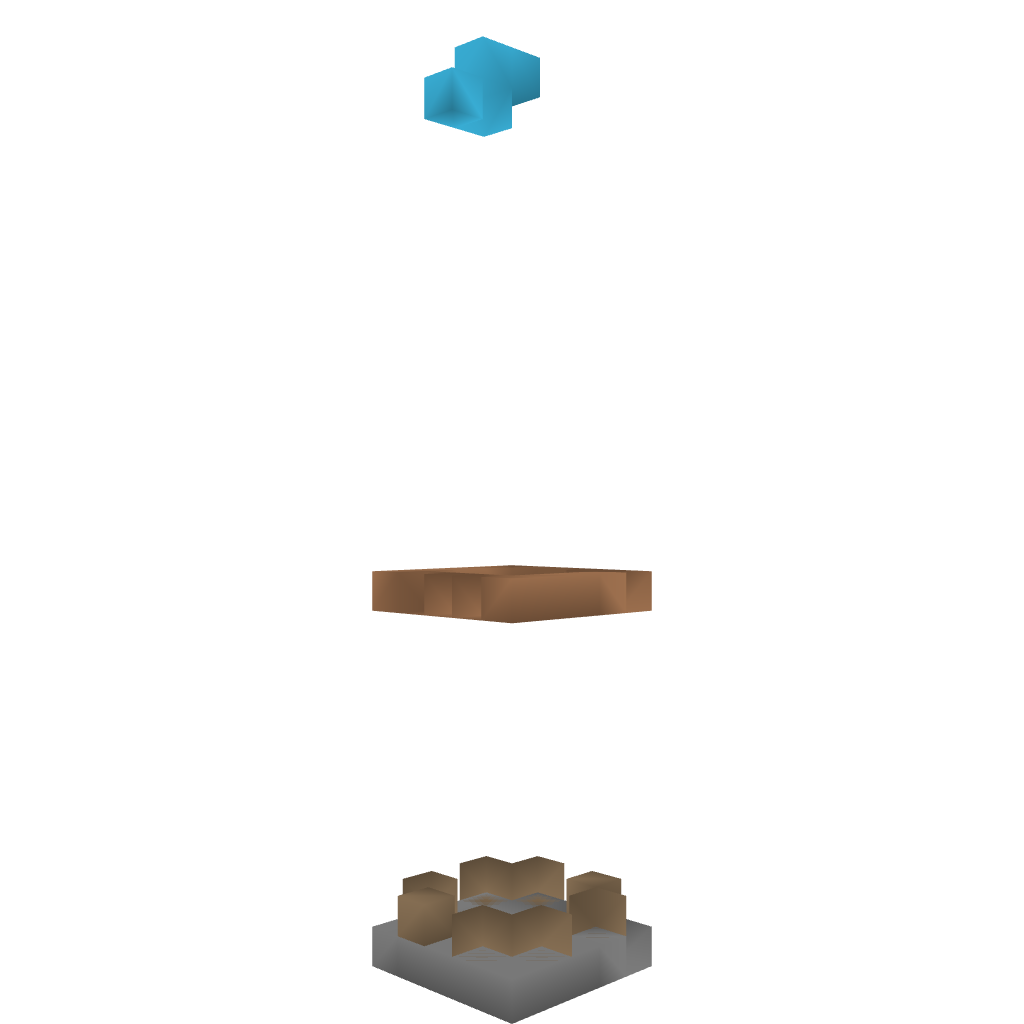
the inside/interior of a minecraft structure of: Water Tank